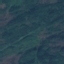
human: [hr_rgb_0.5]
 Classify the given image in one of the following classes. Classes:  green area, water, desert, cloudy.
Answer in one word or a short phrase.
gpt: green area